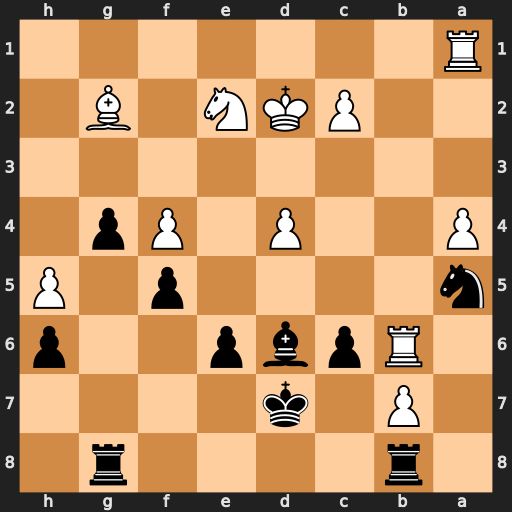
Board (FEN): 1r4r1/1P1k4/1Rpbp2p/n4p1P/P2P1Pp1/8/2PKN1B1/R7
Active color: b
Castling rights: -
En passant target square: -
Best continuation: Nc4+ Kd3 Nxb6